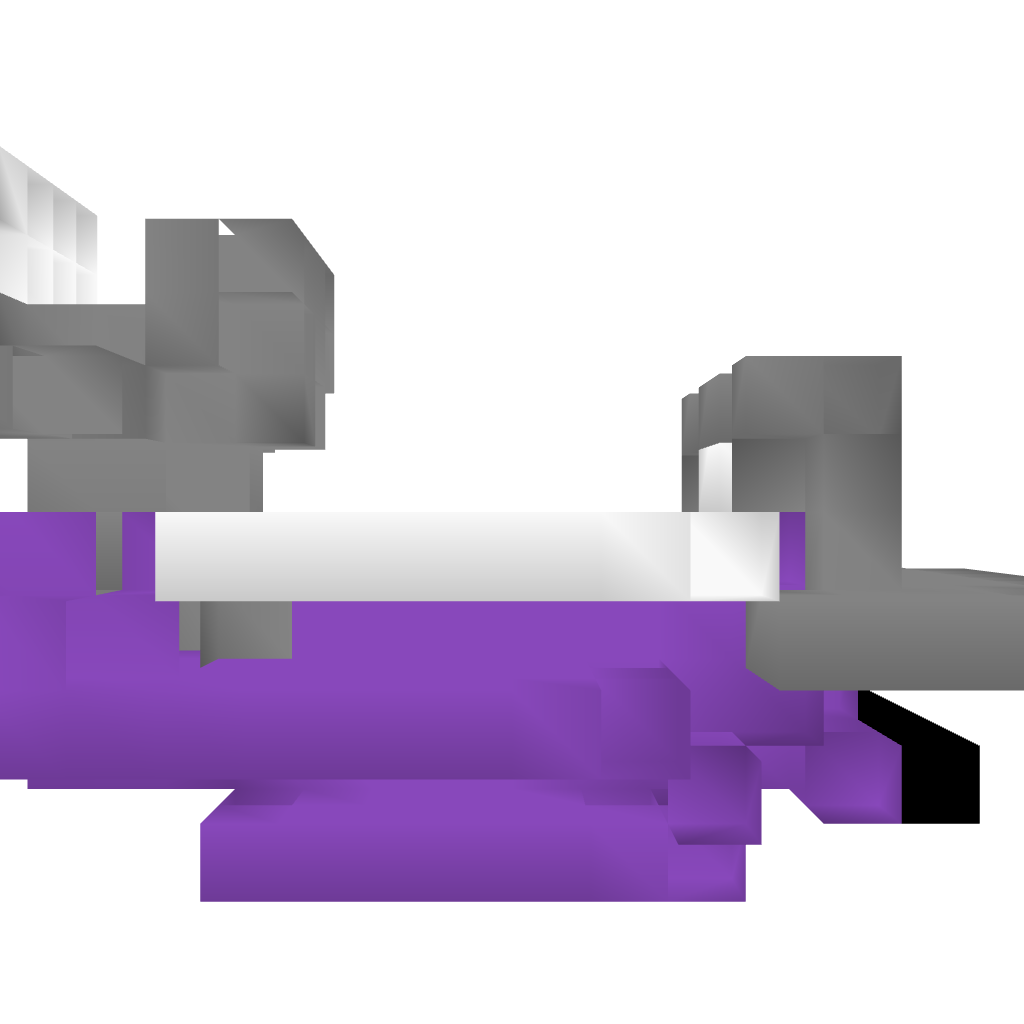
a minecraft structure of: Ultimate TNT Cannon V. 1 bad low quality